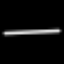
Label: line